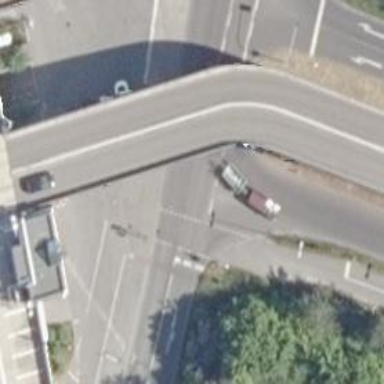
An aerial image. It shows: Road crossing with traffic signals.